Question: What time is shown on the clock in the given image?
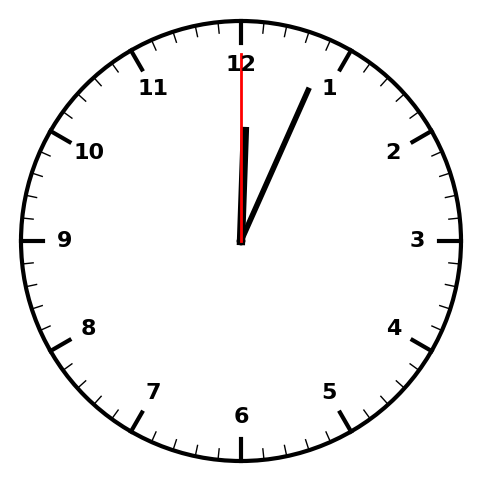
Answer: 12:04:00